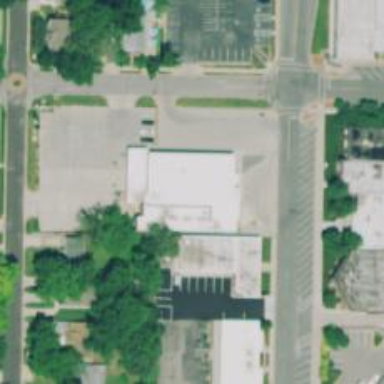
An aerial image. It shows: Post office.